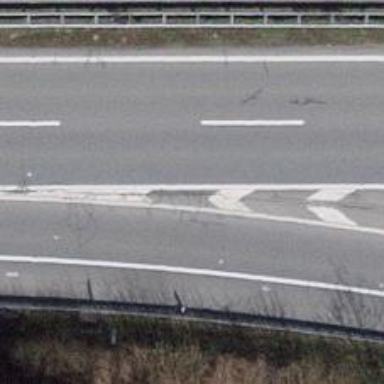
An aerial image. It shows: Asphalt motorway link.